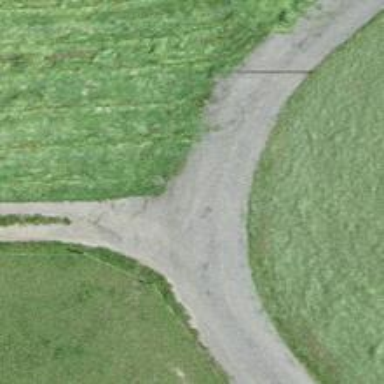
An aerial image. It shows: Gravel track road.